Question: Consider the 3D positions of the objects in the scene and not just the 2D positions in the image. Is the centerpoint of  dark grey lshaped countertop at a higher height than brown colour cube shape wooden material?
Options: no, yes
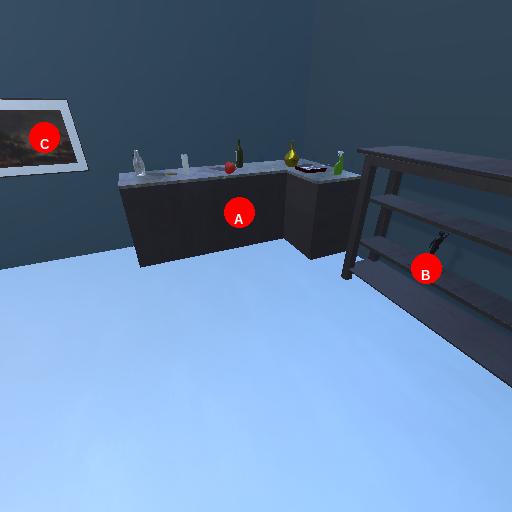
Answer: no